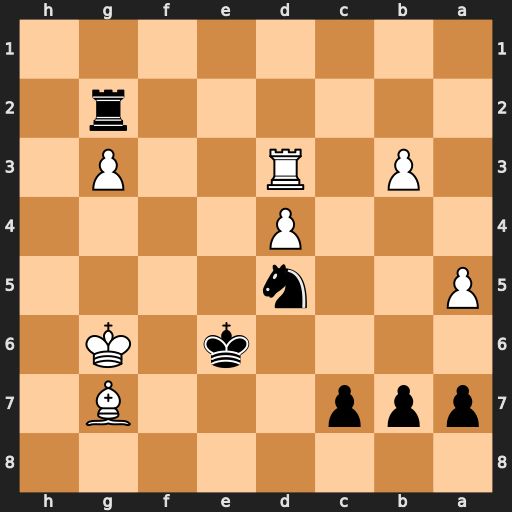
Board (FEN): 8/ppp3B1/4k1K1/P2n4/3P4/1P1R2P1/6r1/8
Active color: b
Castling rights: -
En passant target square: -
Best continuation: Nf4+ Kg5 Nxd3